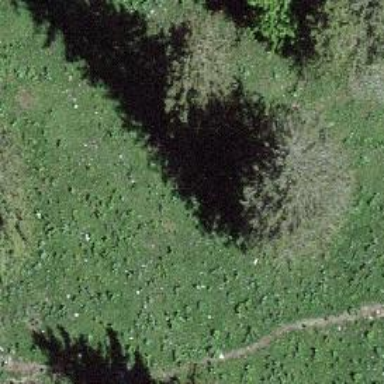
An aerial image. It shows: Single tag "natural: tree."